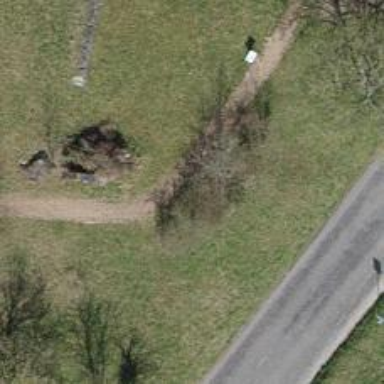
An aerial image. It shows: Gravel path.